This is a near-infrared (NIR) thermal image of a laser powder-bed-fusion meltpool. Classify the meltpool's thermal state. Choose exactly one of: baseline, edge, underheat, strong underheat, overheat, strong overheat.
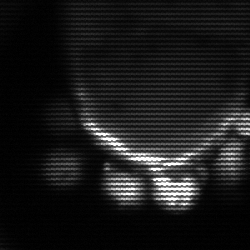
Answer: edge